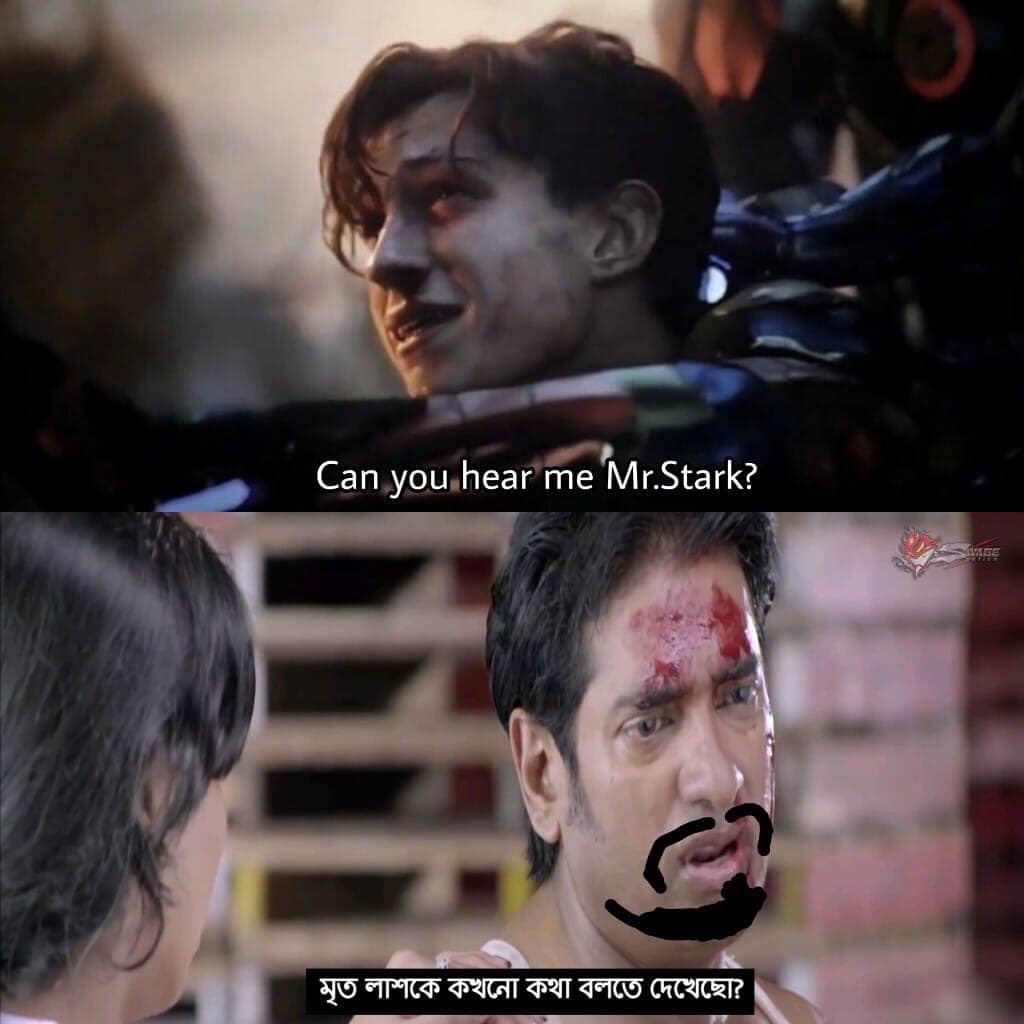
Caption: Can you hear me Mr. Stark ?    মৃত লাশকে কখনো কথা বলতে দেখছো ?
Label: non-hate